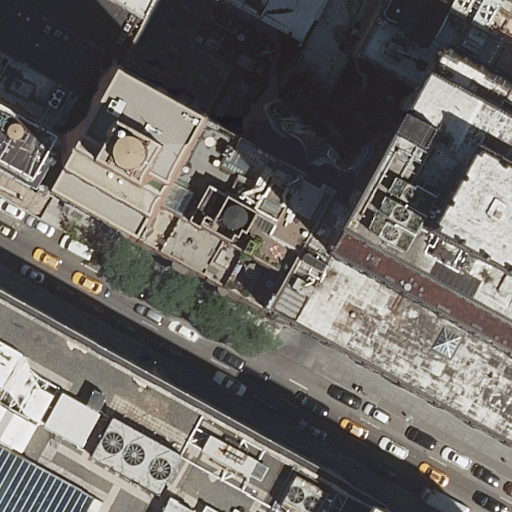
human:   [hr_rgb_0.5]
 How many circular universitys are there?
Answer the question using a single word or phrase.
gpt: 0

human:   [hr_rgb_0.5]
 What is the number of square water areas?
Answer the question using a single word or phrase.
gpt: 0

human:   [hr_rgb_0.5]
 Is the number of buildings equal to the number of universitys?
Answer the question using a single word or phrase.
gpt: no

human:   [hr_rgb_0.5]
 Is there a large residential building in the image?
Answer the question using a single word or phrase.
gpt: yes

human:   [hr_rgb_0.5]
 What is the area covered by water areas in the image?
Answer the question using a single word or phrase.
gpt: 0m2

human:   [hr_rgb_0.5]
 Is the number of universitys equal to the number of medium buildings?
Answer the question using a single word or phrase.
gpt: no

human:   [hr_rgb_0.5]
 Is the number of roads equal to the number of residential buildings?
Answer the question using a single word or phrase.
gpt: no

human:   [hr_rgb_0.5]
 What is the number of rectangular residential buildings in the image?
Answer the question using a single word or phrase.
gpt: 9

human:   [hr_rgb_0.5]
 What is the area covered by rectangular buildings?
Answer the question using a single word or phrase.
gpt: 4679m2

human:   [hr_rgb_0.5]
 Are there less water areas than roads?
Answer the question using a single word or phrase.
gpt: yes

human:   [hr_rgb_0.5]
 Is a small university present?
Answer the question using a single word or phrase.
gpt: no

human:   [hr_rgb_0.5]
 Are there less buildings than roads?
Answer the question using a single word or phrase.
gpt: no

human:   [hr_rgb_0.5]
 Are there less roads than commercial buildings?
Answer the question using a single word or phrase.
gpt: no

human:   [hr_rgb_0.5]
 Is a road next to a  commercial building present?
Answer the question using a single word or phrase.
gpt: no

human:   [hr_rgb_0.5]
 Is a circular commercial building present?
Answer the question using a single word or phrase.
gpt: no

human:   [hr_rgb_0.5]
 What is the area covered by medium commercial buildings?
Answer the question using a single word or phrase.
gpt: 0m2

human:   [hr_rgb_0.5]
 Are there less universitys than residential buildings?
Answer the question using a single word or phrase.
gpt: yes

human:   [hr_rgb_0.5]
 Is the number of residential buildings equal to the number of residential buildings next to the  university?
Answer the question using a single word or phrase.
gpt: yes

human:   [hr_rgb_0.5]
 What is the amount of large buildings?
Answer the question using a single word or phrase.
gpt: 4

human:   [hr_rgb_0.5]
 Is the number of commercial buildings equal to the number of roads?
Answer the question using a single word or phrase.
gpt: no

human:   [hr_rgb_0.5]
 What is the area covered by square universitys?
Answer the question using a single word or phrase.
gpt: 0m2

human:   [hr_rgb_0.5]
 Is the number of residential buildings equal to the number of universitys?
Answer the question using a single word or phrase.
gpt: no

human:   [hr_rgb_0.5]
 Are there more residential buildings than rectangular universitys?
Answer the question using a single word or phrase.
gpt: yes

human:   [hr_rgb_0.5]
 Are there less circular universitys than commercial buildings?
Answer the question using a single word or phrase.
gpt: no

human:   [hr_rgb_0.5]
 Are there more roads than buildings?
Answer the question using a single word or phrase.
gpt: no

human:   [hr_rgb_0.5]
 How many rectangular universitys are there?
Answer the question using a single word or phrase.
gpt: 1

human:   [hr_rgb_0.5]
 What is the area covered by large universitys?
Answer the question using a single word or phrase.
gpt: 3436m2

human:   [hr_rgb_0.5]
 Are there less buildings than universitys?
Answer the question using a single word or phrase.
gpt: no

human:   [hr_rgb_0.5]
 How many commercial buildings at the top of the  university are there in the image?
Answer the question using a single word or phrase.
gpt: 0

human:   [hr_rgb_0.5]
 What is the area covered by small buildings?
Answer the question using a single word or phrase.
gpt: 181m2

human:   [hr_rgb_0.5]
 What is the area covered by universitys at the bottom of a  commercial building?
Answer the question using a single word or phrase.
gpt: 0m2

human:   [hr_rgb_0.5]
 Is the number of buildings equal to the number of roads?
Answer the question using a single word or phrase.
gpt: no

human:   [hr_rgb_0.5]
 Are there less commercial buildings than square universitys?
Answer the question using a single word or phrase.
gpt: no

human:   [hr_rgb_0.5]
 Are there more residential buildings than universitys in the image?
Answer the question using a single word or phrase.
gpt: yes

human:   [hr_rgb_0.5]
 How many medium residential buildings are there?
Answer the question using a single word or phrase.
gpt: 5

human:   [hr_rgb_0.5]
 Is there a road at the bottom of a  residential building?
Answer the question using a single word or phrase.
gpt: yes